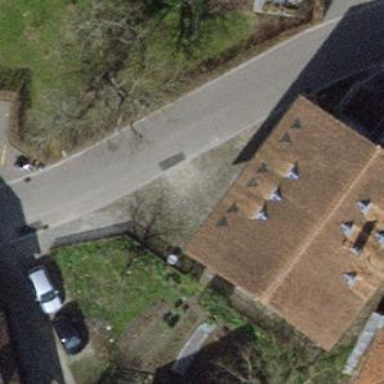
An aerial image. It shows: Part of building.